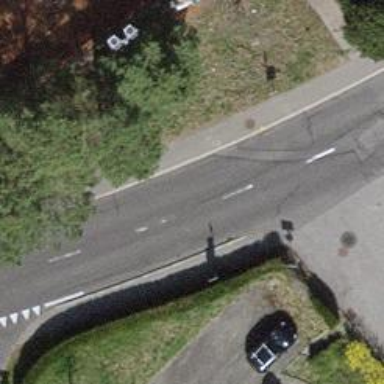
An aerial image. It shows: Bus stop with platform for public transport.